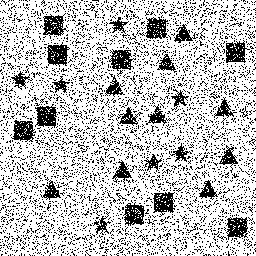
Squares: 10
Triangles: 10
Stars: 7
Total shapes: 27